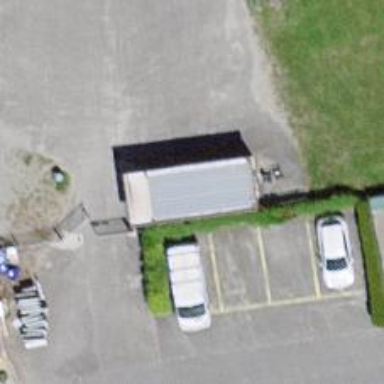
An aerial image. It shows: Toilets are available here.